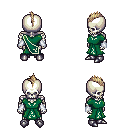
a pixel art fantasy rpg character, male body template, skeleton, sash dress, metal pants, white blonde mohawk hairstyle, white cloth bracers, metal boots, four views (front, back, left, right), 2x2 character sprite sheet, small pixel art, hard edges, no anti-aliasing